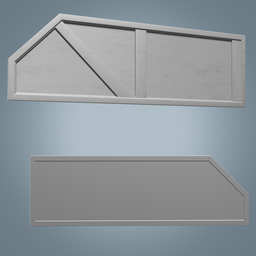
Label: mechanical